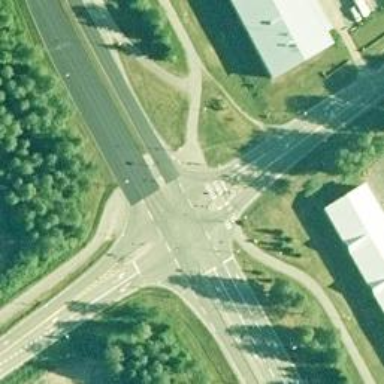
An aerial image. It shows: Zebra crossing with central island.